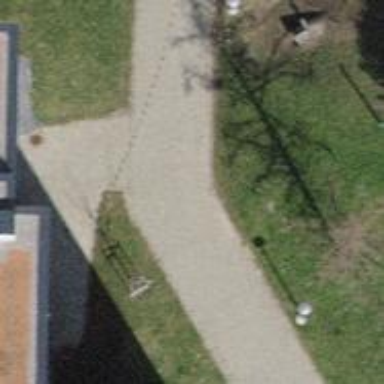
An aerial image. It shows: Footway surfaced with paving stones.